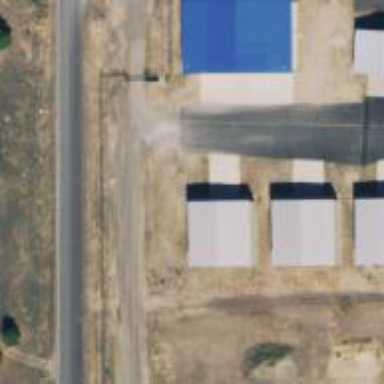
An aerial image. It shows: Taxiway at the airport with asphalt surface.